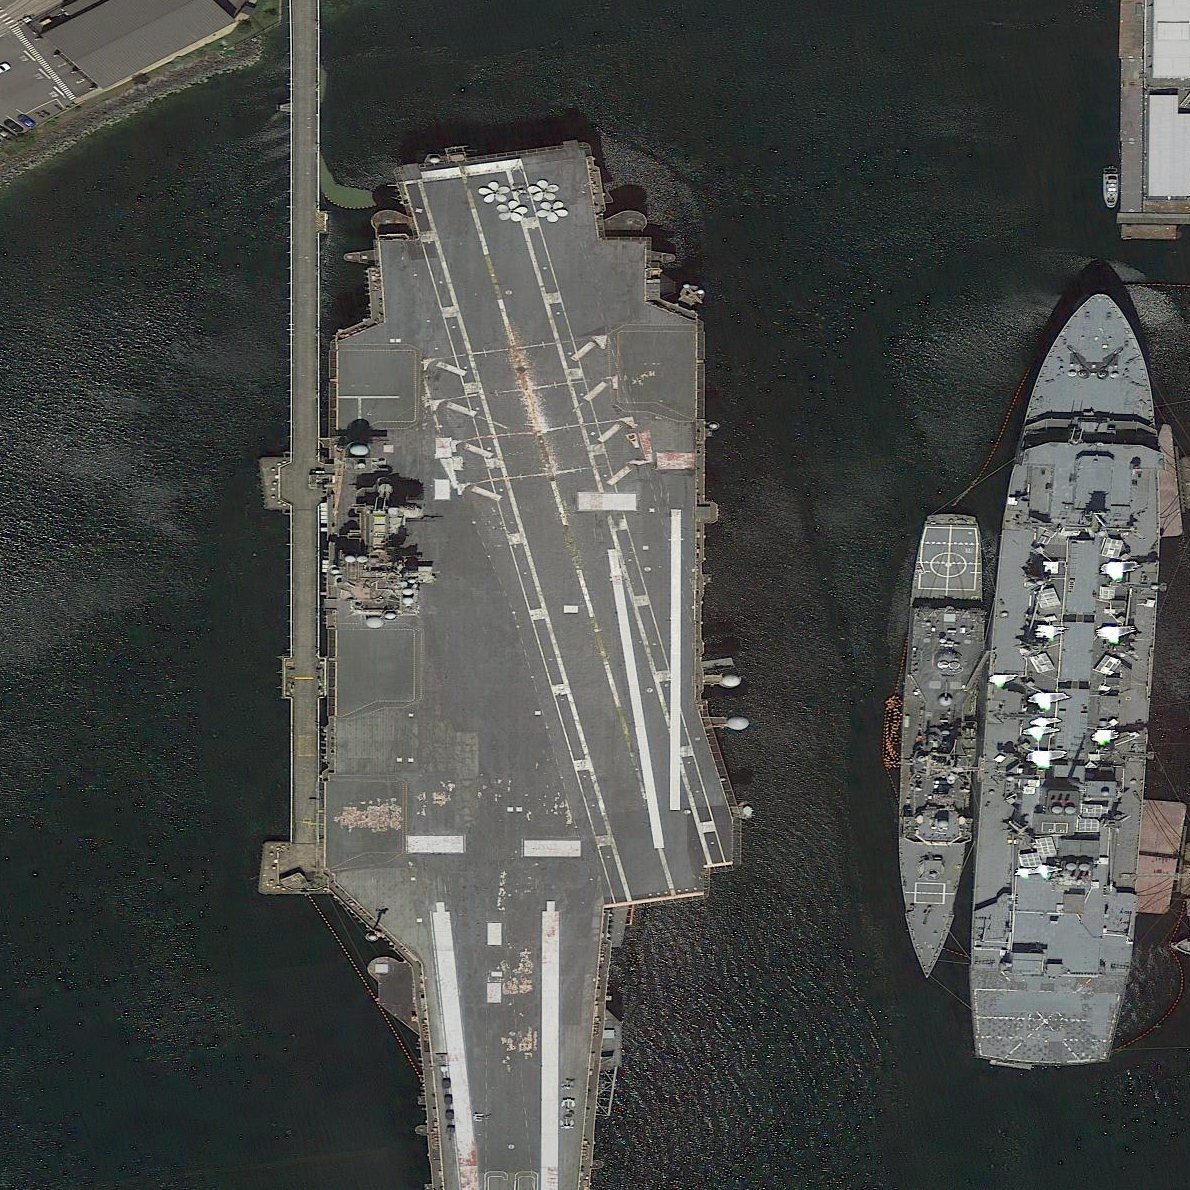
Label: aircraft_carrier